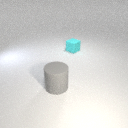
large gray rubber cylinder to the left of small cyan rubber cube